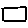
Label: square